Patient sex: M
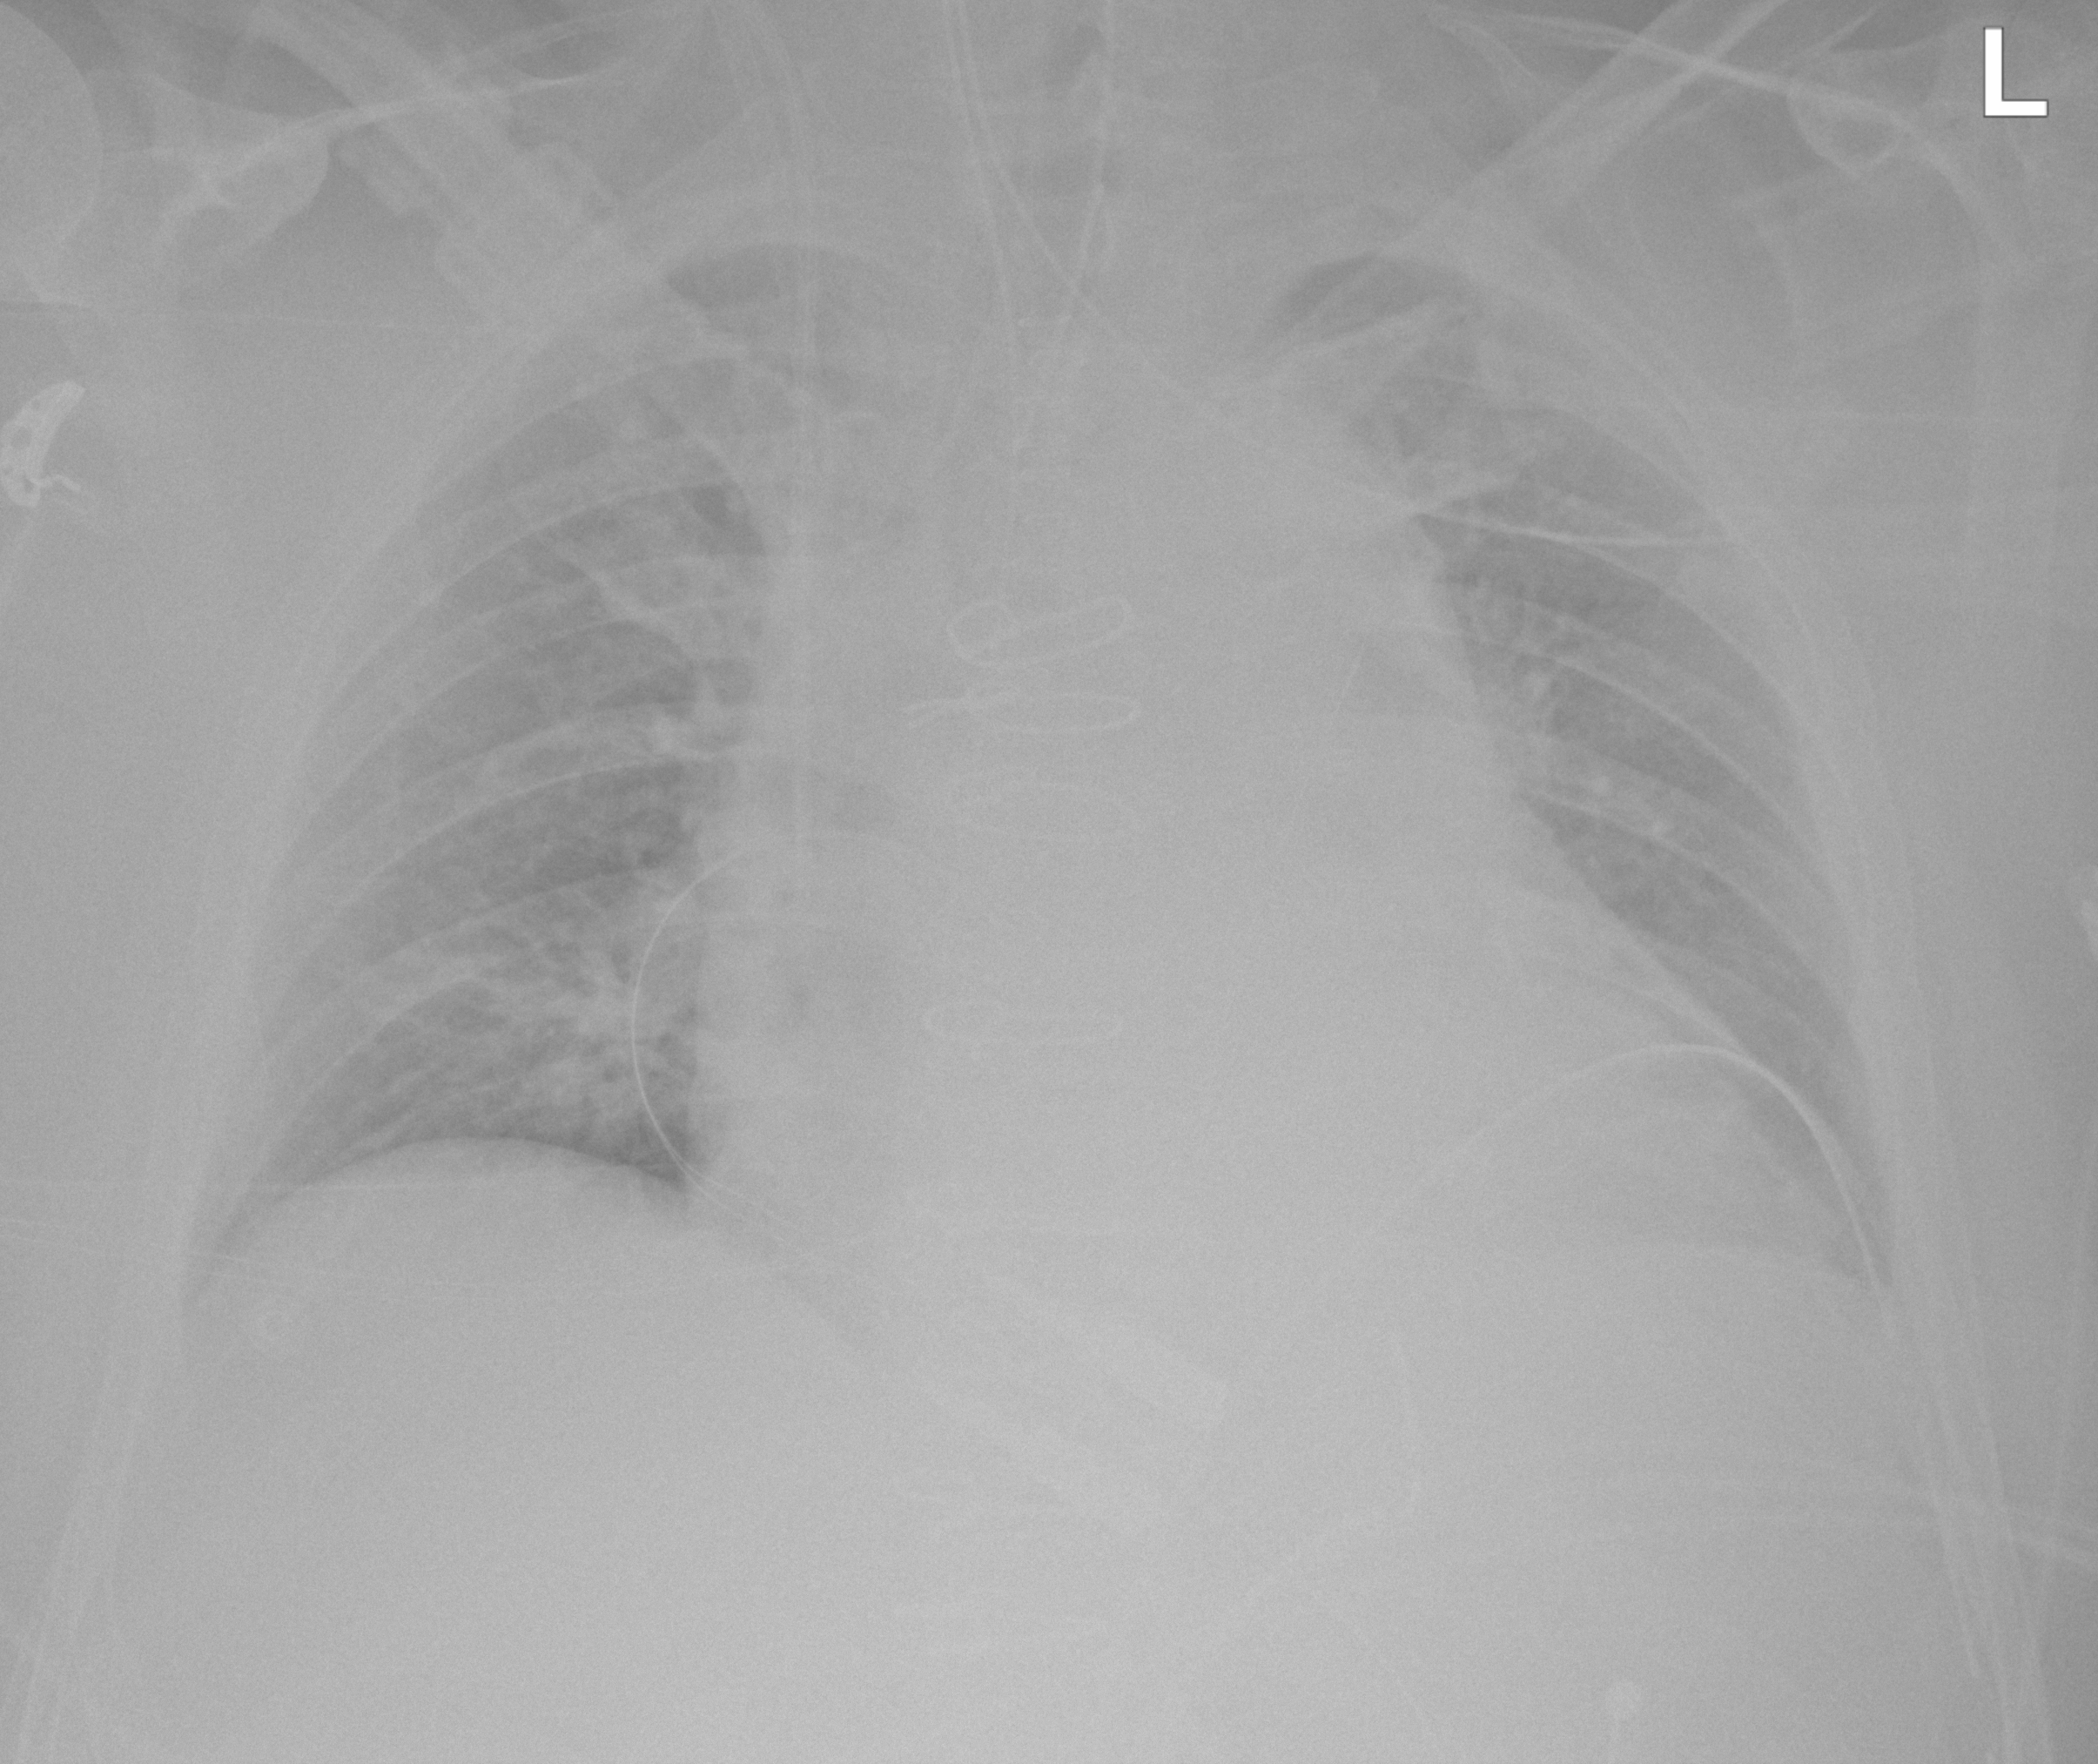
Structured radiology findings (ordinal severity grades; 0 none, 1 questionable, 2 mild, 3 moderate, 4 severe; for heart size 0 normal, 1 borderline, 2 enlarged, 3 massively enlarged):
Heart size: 2
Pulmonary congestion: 2
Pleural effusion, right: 0
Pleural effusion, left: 0
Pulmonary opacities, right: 0
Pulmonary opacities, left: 0
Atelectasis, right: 2
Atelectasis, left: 0